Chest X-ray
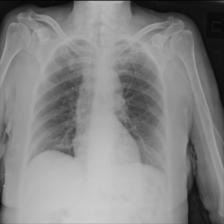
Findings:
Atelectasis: negative
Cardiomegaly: negative
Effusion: negative
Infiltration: negative
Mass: negative
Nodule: negative
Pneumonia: negative
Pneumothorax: negative
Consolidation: negative
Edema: negative
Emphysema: negative
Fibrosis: negative
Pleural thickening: negative
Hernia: negative